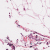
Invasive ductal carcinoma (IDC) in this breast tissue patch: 0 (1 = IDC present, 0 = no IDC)